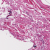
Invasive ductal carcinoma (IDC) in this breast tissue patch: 0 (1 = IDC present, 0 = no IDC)